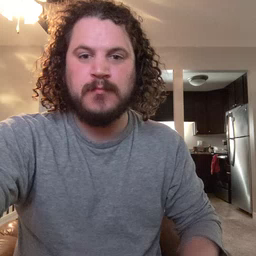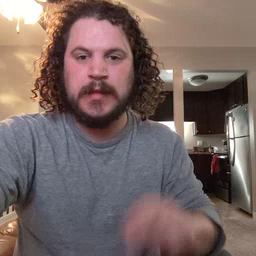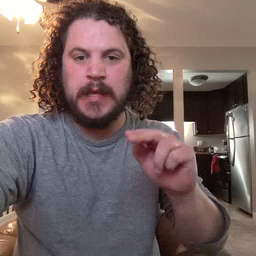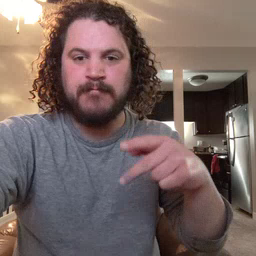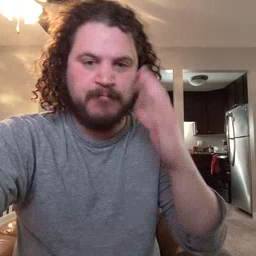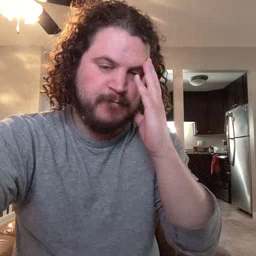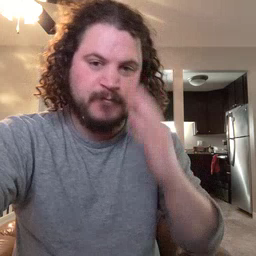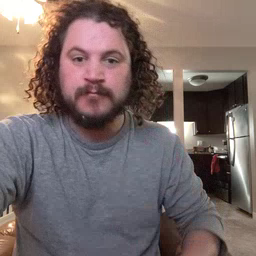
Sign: nap